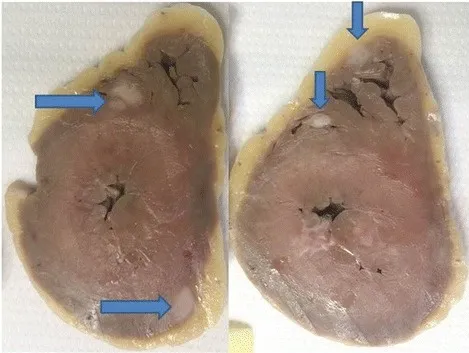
Sections of the hearth at ventricular level, with evidence of metastases at the interventricular septum and the walls of the right and the left ventricle.
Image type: medical_photograph (skin_photograph)